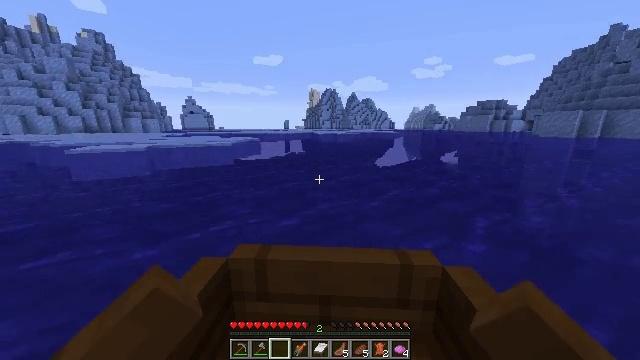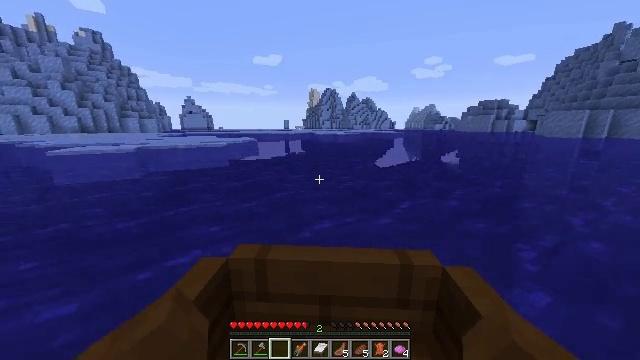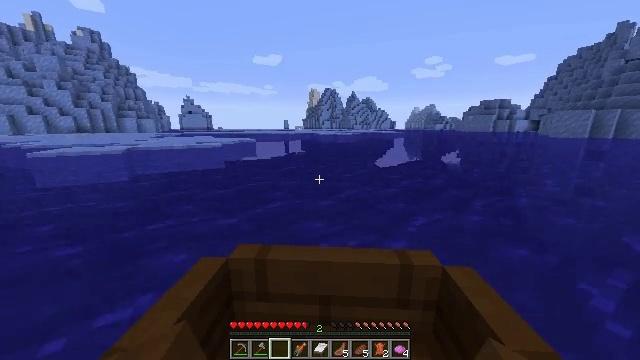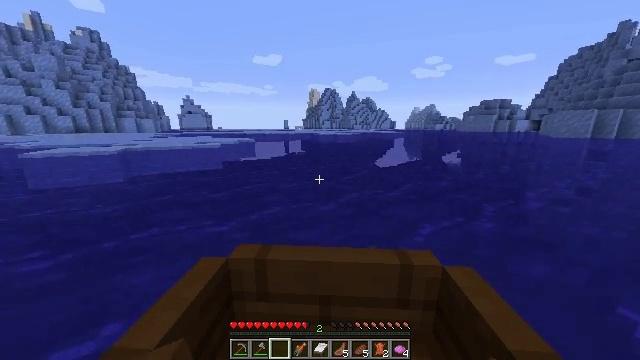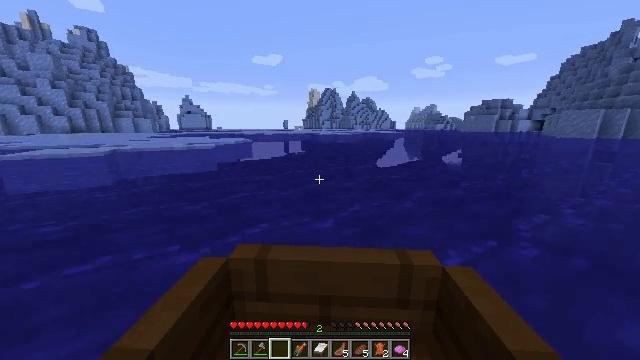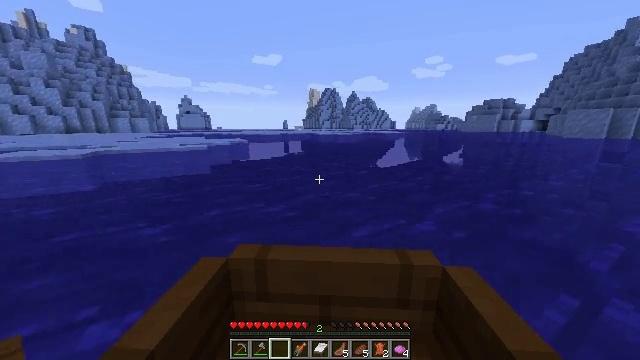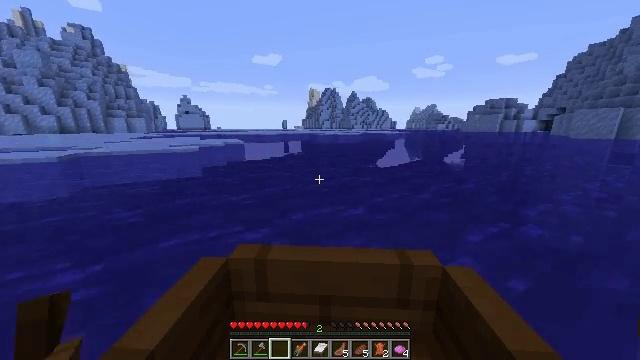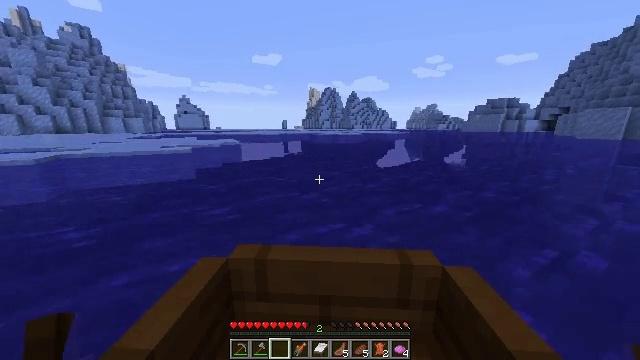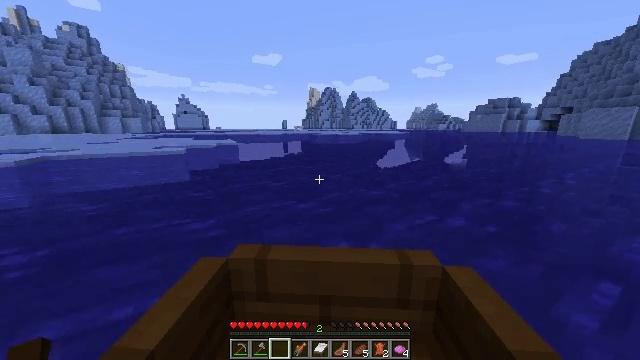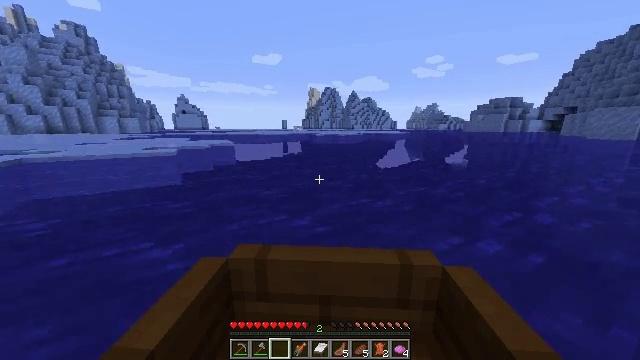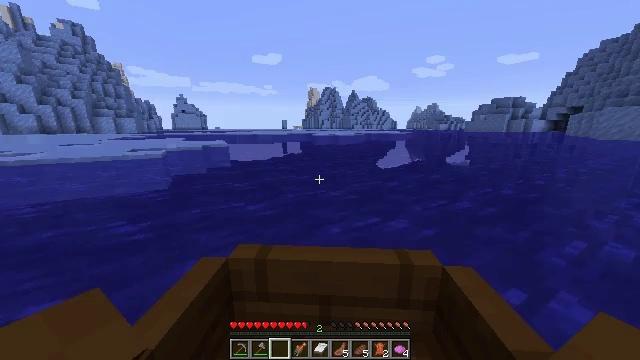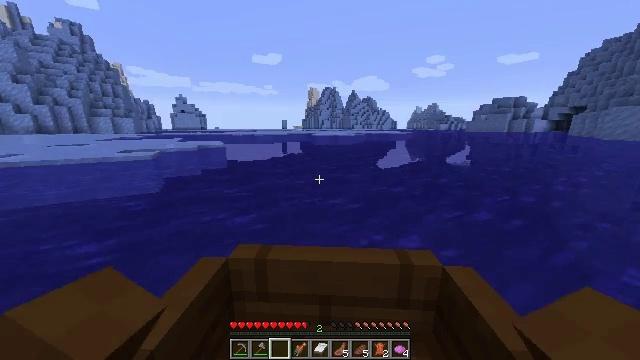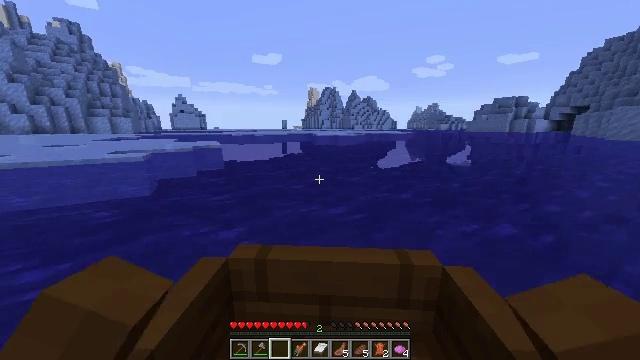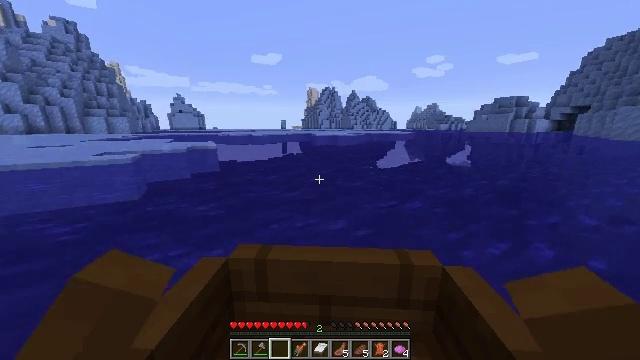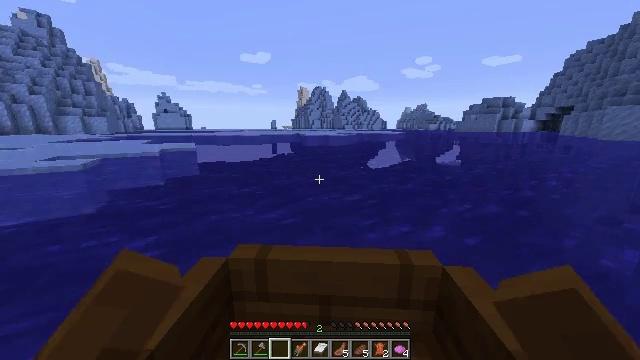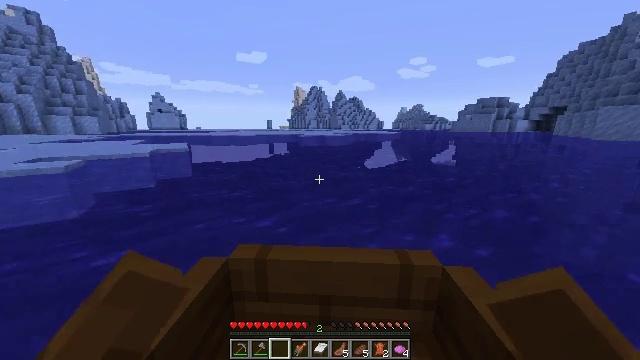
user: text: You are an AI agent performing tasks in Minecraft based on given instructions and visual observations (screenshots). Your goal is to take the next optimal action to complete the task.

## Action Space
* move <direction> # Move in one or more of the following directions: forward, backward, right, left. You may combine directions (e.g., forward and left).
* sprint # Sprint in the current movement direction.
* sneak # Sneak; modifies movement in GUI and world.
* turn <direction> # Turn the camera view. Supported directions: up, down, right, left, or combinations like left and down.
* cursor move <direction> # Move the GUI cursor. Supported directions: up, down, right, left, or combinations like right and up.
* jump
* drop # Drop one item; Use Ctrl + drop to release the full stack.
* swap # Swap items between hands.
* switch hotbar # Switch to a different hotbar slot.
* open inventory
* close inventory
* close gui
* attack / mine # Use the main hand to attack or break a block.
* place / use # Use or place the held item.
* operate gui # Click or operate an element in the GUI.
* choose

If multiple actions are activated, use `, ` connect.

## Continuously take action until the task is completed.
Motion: motion action
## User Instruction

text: Acquire packed ice by mining.
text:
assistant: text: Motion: move forward
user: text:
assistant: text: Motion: move forward
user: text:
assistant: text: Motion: move forward
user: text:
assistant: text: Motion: move forward
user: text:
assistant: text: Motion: move forward
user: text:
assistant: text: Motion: move forward
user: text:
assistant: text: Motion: move forward
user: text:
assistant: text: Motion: move forward
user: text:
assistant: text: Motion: move forward
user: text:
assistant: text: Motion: move forward
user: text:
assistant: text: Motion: move forward
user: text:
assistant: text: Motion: move forward and move right
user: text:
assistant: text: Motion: move forward and move right
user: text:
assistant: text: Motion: move forward and move right
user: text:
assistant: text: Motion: move forward and move right
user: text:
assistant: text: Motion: move forward
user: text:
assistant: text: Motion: move forward
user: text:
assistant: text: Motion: move forward
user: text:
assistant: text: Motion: move forward
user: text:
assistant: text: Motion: move forward
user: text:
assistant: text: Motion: move forward
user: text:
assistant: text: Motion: move forward
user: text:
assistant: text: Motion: move forward
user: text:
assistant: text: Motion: move forward
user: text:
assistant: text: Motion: move forward
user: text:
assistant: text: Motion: move forward
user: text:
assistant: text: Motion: move forward
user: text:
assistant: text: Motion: move forward
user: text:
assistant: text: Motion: move forward
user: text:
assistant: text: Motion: move forward